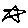
Label: star